Field crop: maize
Growth stage: 2
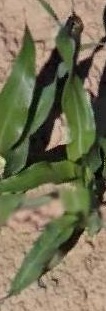
Species: maize